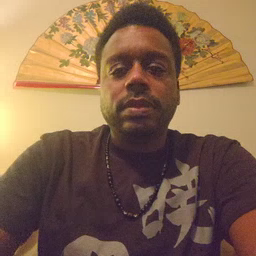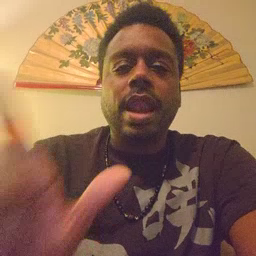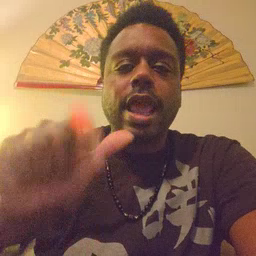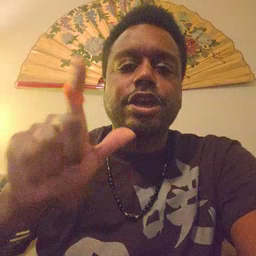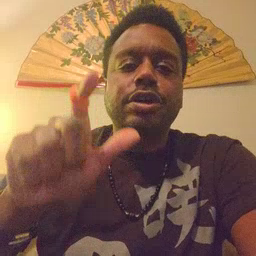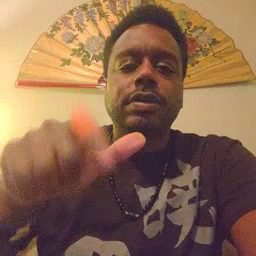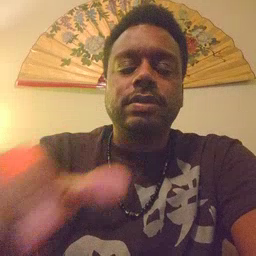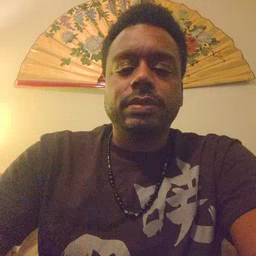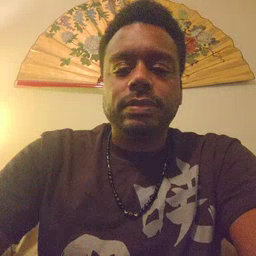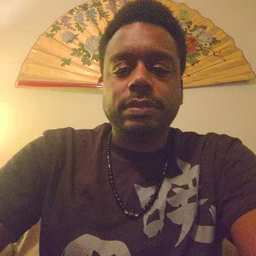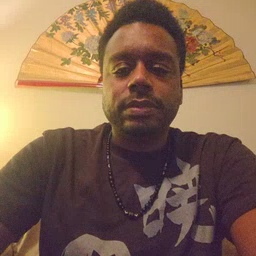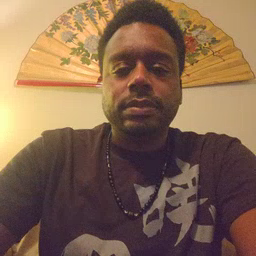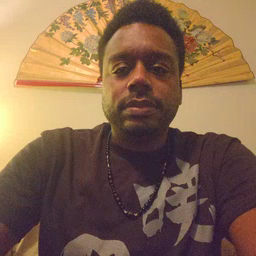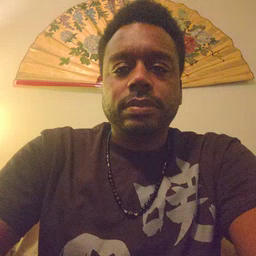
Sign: later